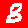
Digit: 8